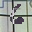
Label: 6